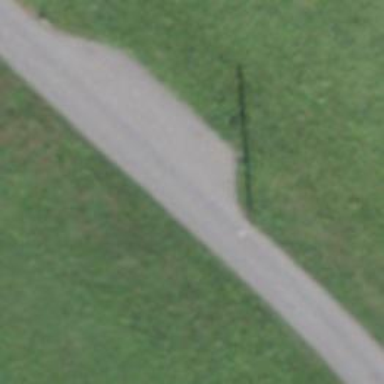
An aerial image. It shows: Passing place on the road.